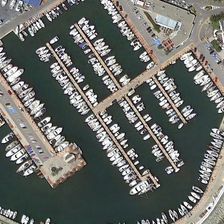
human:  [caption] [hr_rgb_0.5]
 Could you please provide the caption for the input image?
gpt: the large pier was full of white ships .

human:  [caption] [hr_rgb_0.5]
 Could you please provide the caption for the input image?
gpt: there is a house with a blue roof beside the road .

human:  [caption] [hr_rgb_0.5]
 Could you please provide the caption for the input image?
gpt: there is a house with a blue roof beside the road .

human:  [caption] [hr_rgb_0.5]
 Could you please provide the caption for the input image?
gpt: the large pier was full of white ships .

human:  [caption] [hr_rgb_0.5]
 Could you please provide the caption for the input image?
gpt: the large pier was full of white ships .